Field crop: tomato
Growth stage: 1
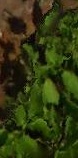
Species: tomato